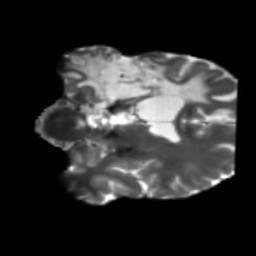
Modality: T2w
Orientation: coronal
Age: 41
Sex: male
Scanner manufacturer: siemens
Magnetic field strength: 3 T
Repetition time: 5.47 s
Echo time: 0.0854 s